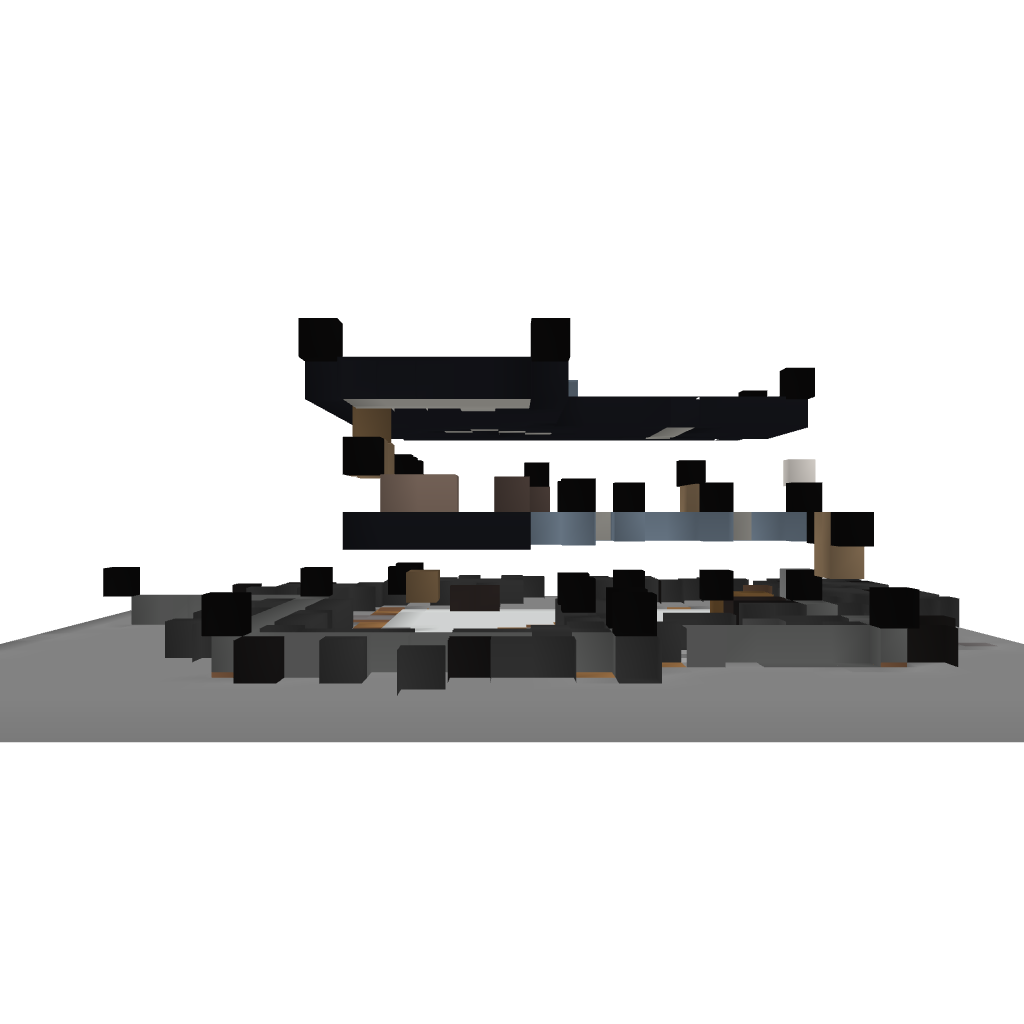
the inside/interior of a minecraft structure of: Modern House #2 by iEdgy